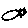
Label: cat